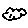
Label: cloud